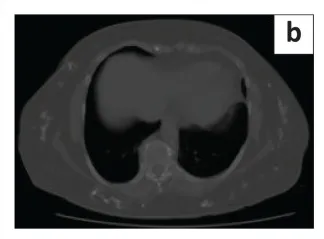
Corresponding axial HRCT on bone window. Demonstrate scattered foci of mass-like calcifications in the breasts, and ,the subcutaneous tissues of the chest wall, and ,axillae.
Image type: radiology (ct)